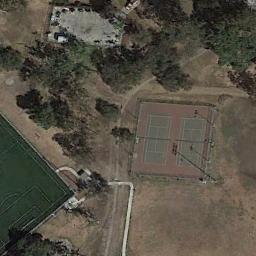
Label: tennis_court